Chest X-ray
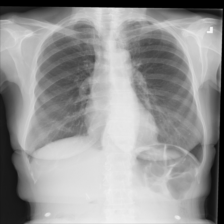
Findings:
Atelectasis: negative
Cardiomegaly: negative
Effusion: negative
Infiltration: negative
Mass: negative
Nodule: negative
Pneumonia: negative
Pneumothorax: negative
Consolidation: negative
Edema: negative
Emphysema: negative
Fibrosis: negative
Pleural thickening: negative
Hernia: negative